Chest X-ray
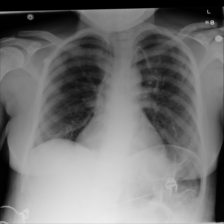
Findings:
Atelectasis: negative
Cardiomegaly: negative
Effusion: negative
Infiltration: negative
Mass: negative
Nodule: negative
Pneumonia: negative
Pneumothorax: negative
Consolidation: negative
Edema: negative
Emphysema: negative
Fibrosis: negative
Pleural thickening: negative
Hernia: negative